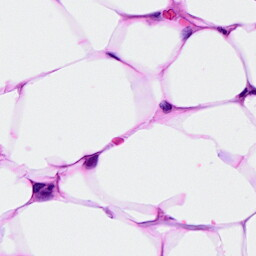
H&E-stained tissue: Breast